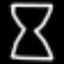
Label: hourglass